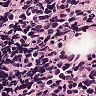
Metastatic tissue present: yes